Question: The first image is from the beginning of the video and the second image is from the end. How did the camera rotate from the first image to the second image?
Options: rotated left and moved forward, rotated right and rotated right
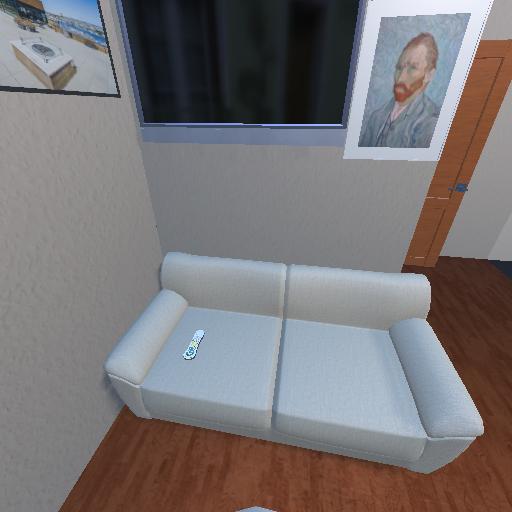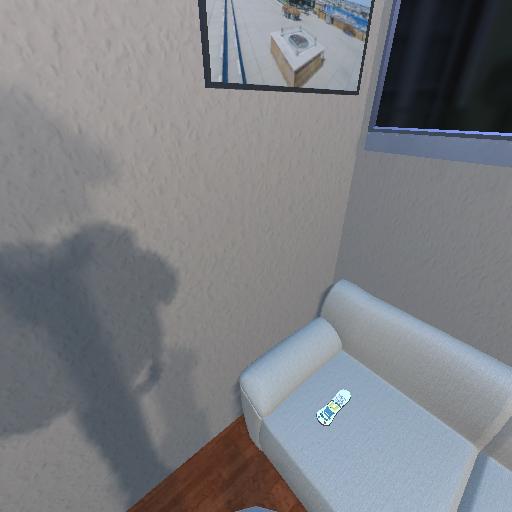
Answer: rotated left and moved forward